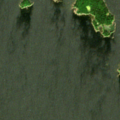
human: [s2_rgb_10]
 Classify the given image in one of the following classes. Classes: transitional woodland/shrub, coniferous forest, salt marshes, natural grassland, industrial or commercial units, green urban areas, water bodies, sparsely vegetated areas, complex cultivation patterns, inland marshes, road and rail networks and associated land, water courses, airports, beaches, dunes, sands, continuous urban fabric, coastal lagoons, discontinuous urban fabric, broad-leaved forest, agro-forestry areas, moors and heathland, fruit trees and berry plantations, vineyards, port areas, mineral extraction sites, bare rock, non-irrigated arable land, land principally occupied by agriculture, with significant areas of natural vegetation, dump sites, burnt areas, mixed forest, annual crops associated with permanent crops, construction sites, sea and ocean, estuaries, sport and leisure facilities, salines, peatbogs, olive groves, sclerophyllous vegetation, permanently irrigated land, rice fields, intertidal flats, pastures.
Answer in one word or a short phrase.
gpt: sea and ocean